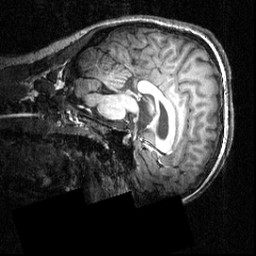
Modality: T1w
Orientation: sagittal
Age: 18
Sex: male
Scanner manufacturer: siemens
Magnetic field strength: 3.951 T
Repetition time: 1.5 s
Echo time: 0.00335 s